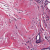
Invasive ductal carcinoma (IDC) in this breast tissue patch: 1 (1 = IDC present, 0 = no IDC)